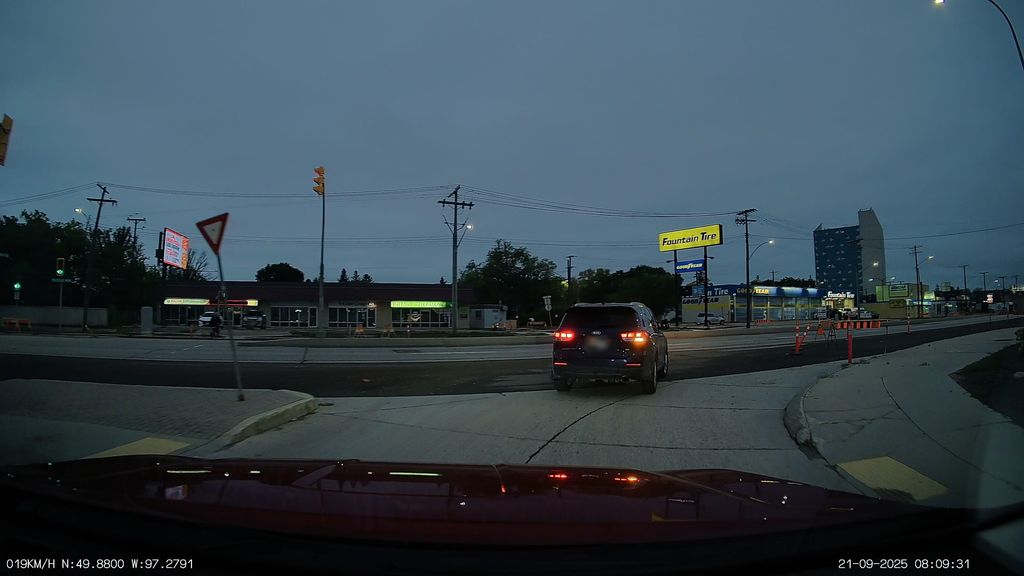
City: winnipeg